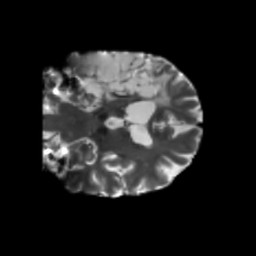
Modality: T2w
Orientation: coronal
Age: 51
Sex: male
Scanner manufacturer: siemens
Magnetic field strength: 3 T
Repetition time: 5.25 s
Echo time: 0.08 s